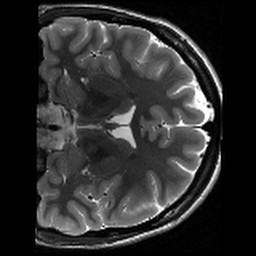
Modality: T2w
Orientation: coronal
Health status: healthy
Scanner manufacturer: siemens
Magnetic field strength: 3 T
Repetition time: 8.02 s
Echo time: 0.08 s